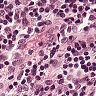
Metastatic tissue present: no